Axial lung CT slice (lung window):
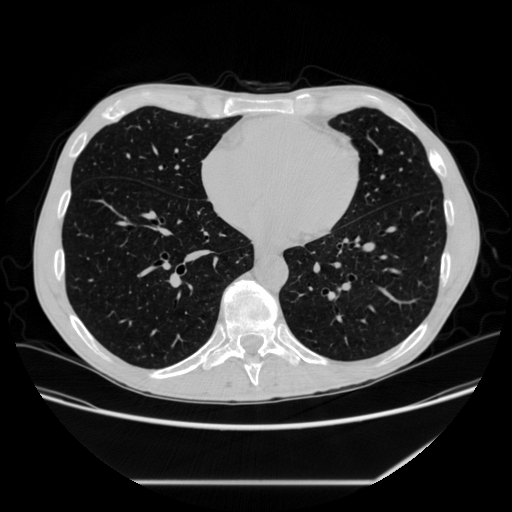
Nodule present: no